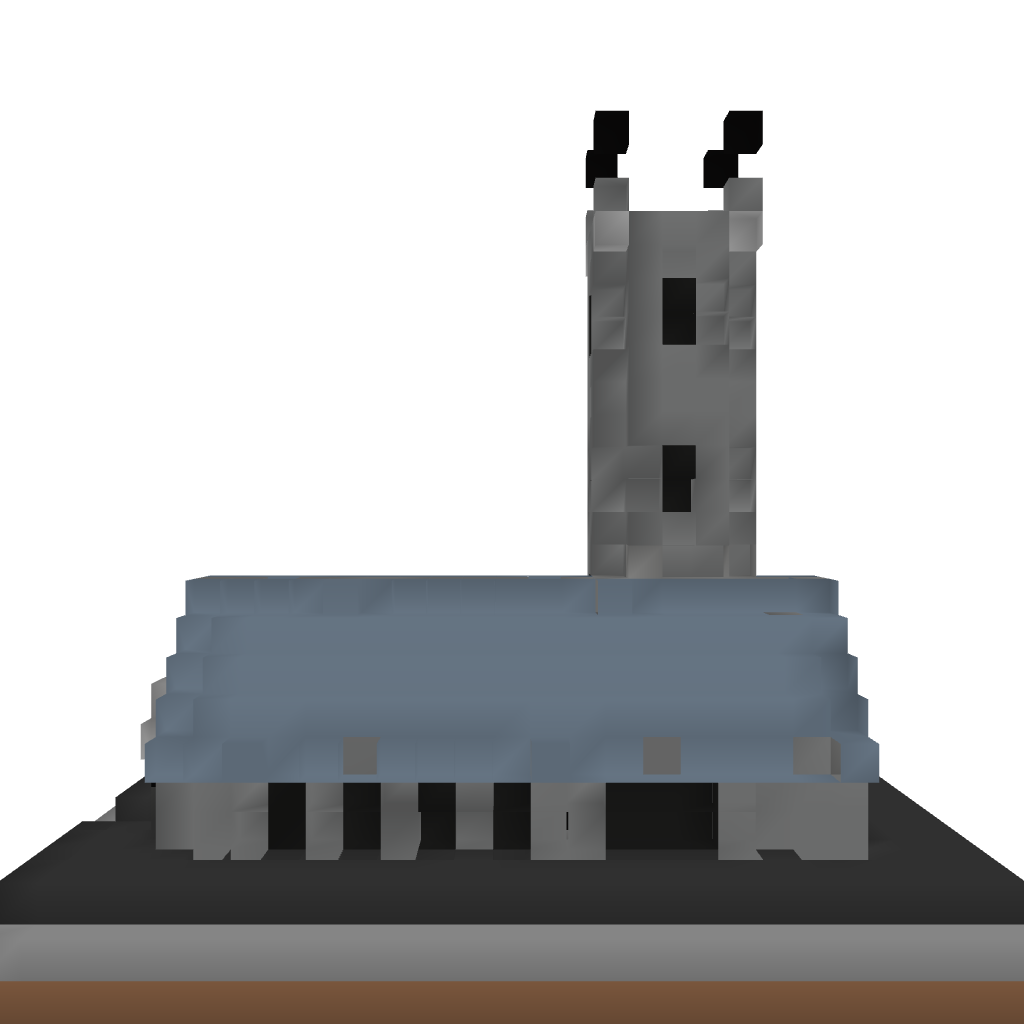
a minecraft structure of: Church with Cemetery